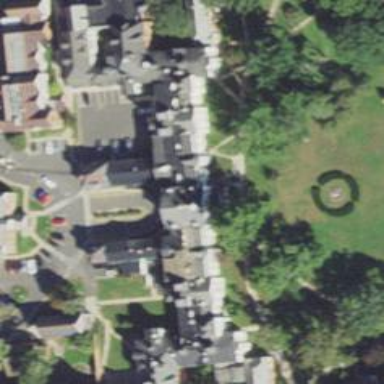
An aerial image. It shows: Hospital building.